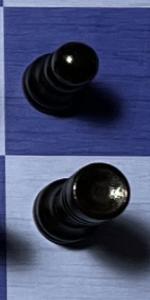
Label: Rook_Black